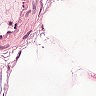
Metastatic tissue present: no